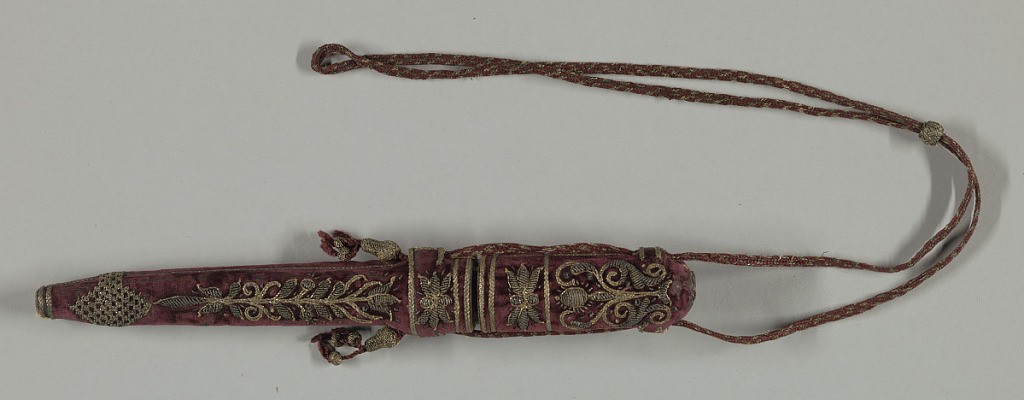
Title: Knife case
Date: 18th century
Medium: silk, metallic Technique: woven silk velvet with raised metallic embroidery
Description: For catalogue information, see 1962-58-11-a,b.